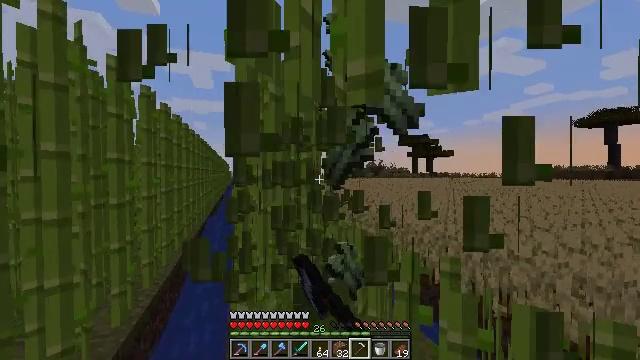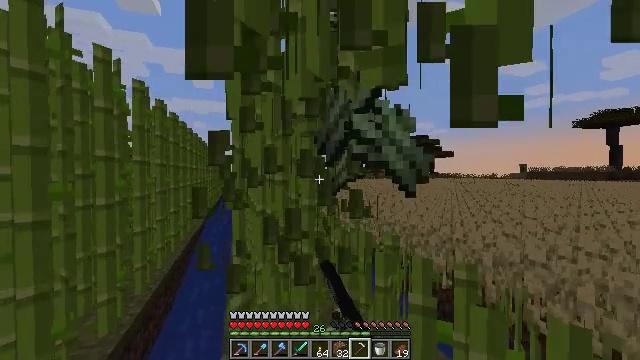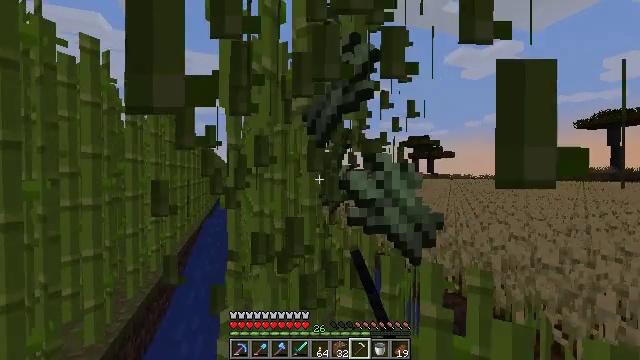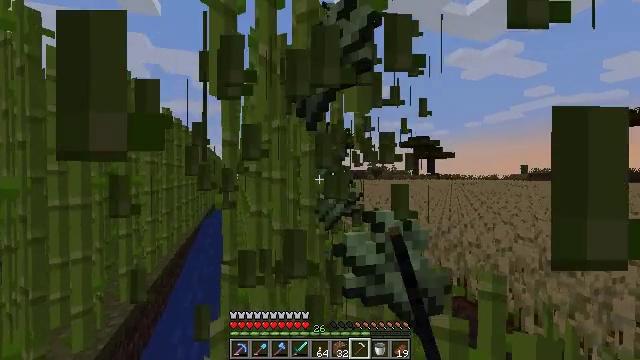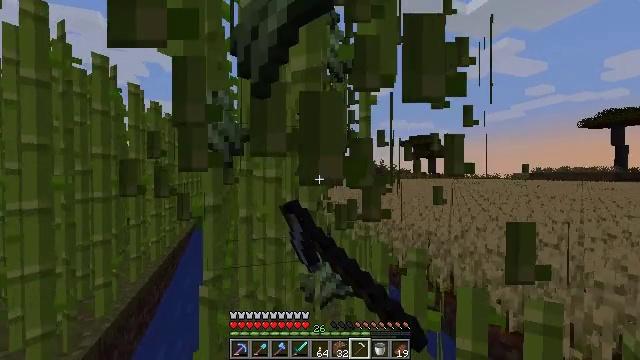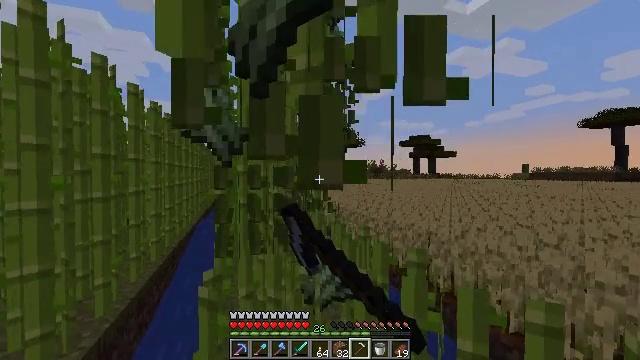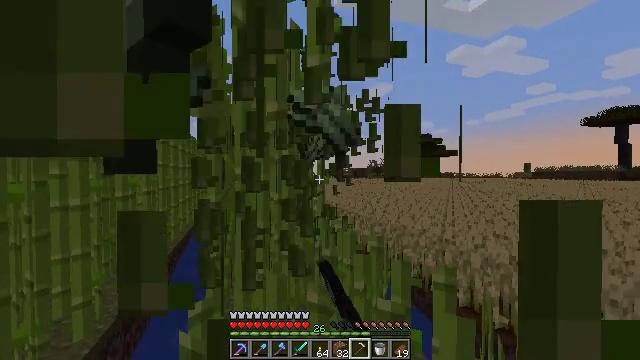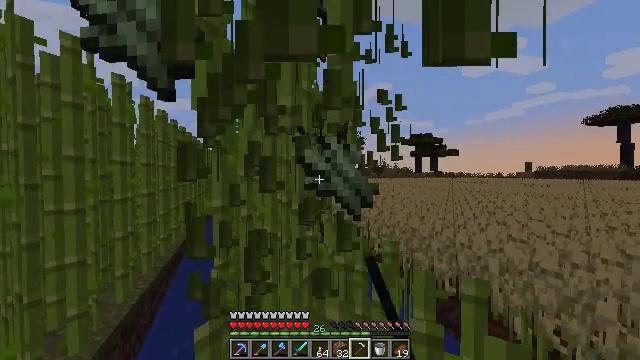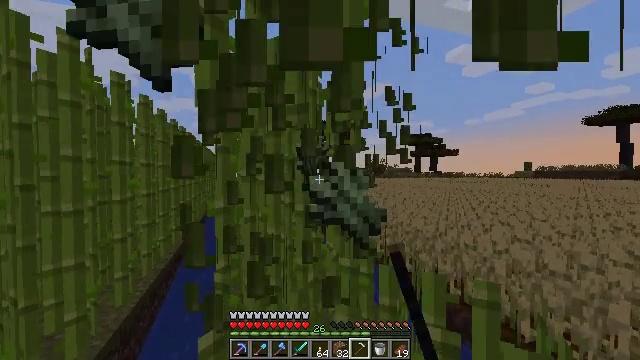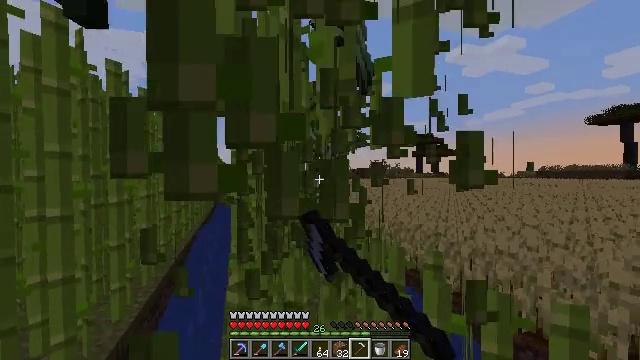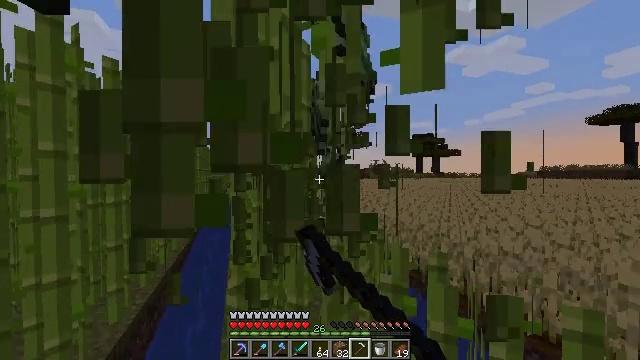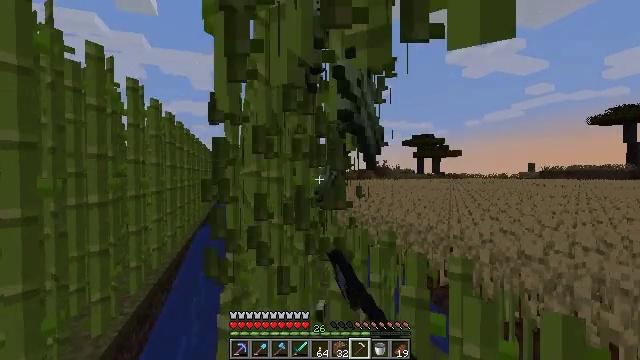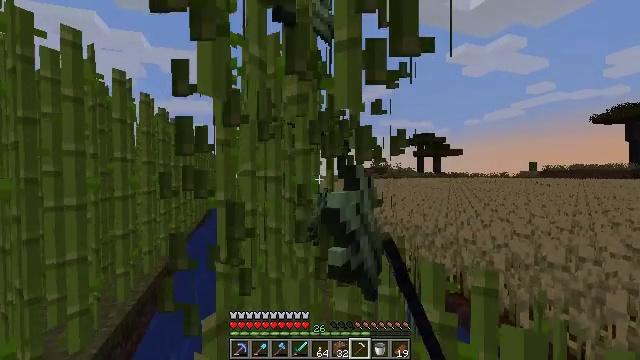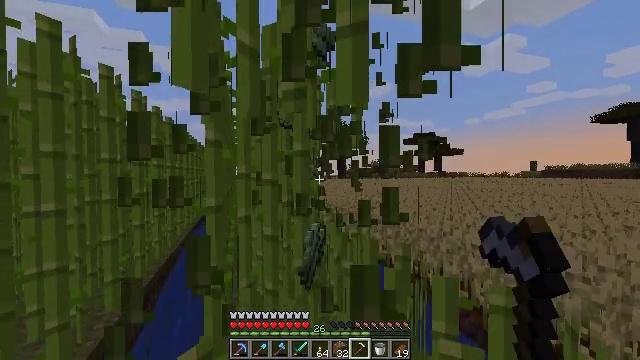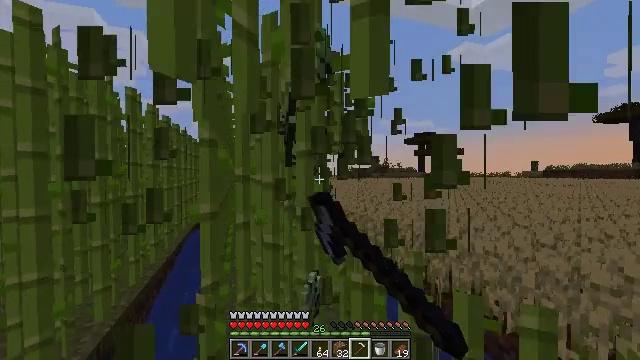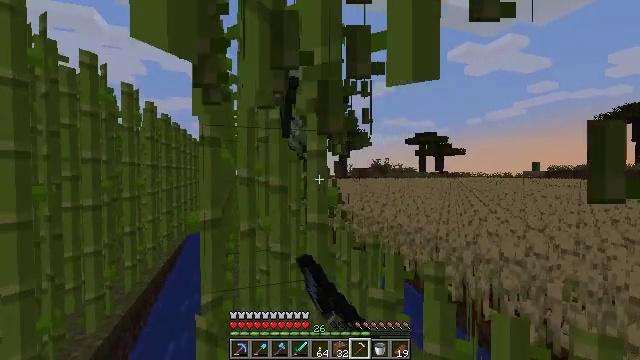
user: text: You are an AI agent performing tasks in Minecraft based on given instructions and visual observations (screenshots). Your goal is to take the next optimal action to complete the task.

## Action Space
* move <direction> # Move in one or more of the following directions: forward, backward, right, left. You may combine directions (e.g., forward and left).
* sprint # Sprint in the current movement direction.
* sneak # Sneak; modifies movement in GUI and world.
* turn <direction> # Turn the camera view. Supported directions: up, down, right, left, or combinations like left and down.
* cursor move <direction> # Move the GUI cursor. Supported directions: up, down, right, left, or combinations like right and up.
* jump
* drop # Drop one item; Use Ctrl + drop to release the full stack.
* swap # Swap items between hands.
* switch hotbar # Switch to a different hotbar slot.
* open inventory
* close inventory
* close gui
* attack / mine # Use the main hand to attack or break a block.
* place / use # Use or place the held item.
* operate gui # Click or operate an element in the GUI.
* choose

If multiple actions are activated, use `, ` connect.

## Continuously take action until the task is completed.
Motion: motion action
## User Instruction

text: Harvest sugar cane from the plant.
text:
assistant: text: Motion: move forward, attack / mine
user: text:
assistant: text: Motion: move forward, attack / mine
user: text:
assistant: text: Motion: move forward, attack / mine
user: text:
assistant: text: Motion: move forward, attack / mine
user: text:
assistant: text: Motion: move forward, attack / mine
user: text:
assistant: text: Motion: move forward and move left, attack / mine
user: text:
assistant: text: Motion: move forward and move left, attack / mine
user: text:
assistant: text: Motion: move forward and move left, attack / mine
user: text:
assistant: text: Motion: move forward, attack / mine
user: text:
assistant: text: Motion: move forward, attack / mine
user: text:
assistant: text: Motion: move forward, attack / mine
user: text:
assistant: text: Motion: move forward, attack / mine
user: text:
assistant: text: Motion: move forward, attack / mine
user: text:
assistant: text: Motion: move forward and move left, attack / mine
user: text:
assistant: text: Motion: move forward and move left, attack / mine
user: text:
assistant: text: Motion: move forward and move left, attack / mine
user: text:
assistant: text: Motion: move forward, attack / mine
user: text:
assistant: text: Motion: move forward, attack / mine
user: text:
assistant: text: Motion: move forward, attack / mine
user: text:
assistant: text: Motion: move forward, attack / mine
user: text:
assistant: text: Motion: move forward, attack / mine
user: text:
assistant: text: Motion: move forward, attack / mine
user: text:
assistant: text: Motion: move forward and move left, attack / mine
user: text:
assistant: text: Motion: move forward and move left, attack / mine
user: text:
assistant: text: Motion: move forward and move left, attack / mine
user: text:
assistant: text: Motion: move forward and move left, attack / mine
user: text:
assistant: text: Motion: move forward, attack / mine
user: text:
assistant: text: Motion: move forward, attack / mine
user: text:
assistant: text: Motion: move forward, attack / mine
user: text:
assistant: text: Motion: move forward and move left, attack / mine